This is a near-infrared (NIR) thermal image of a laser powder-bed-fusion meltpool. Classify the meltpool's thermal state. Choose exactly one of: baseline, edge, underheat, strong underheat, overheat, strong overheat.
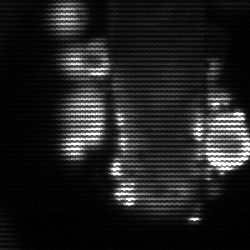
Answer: strong underheat